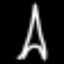
Label: The Eiffel Tower